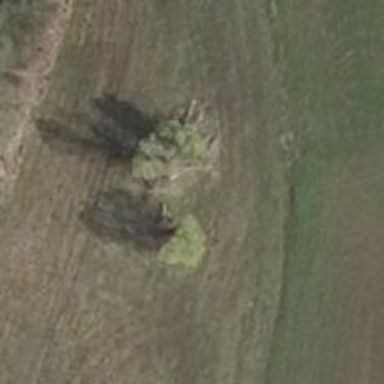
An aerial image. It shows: Deciduous broadleaved tree.